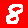
Digit: 8